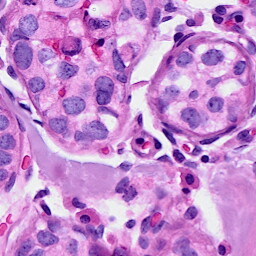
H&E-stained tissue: Breast